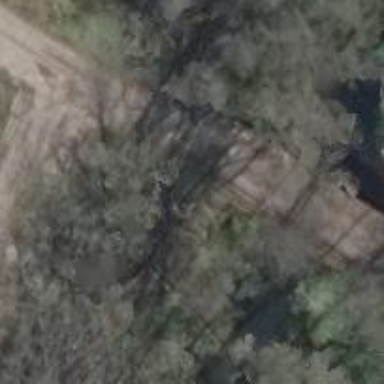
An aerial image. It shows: Track road with concrete surface and grade 1 track type.